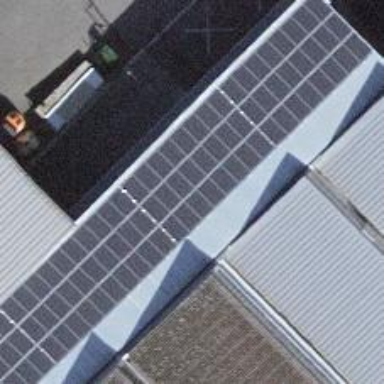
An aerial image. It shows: Solar photovoltaic panel generator.